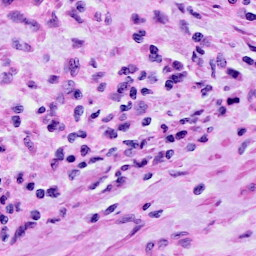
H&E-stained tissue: Cervix